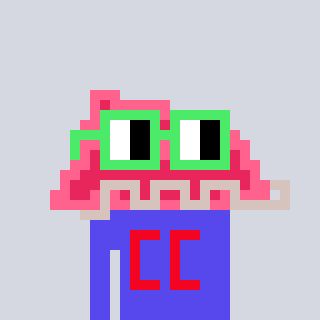
a pixel art character with square light green glasses, a retainer-shaped head and a computerblue-colored body on a cool background